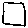
Label: square